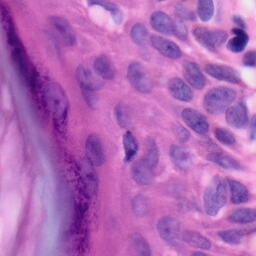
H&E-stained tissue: Skin